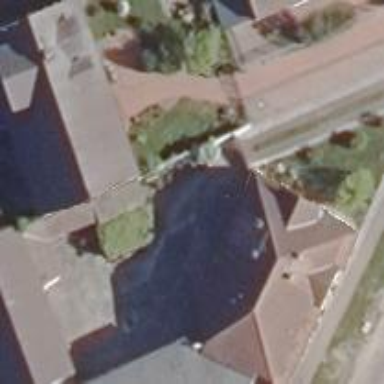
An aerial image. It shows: Part of building.